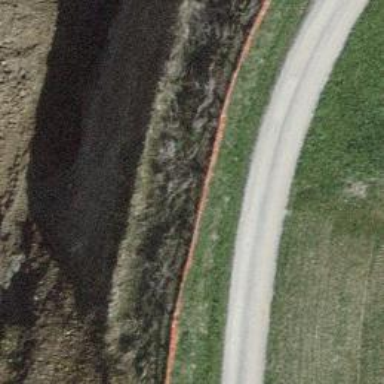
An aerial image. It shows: Embankment has been constructed as man-made feature.